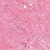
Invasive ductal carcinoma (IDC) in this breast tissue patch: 0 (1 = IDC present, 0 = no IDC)